Question: I came across this <URL>' query. To achieve the output, the following query was used:
'''
SELECT
DISTINCT ON
(bcolor) bcolor, fcolor
FROM
t1
ORDER BY
bcolor,
fcolor;
'''
The

is illustrated here where the top row of the duplicated rows are returned. However, is there a way to return the bottom of the duplicated rows instead? My use case is that multiple applications/registrations might enter and I want to query all the most recent distinct applications.
Appreciate your time, cheers!
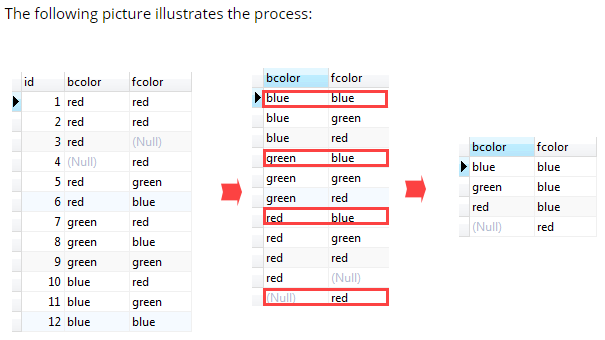
Answer: I think you just want a descending sort on the second key:
'''
SELECT DISTINCT ON (bcolor) bcolor, fcolor
FROM t1
ORDER BY bcolor, fcolor DESC;
'''